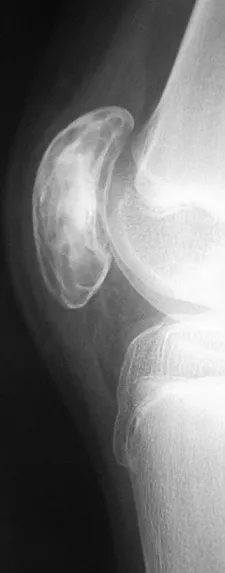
Radiography of the right knee showing the iliac graft packing of the patella.
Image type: radiology (x_ray)